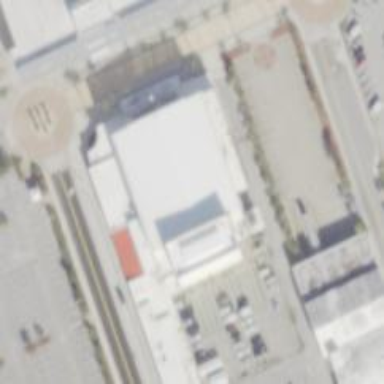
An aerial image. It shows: Theater building.